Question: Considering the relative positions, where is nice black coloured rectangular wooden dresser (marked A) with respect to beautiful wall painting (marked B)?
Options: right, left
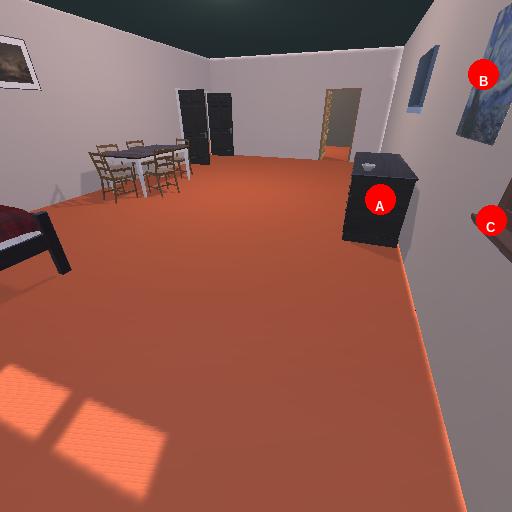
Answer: right